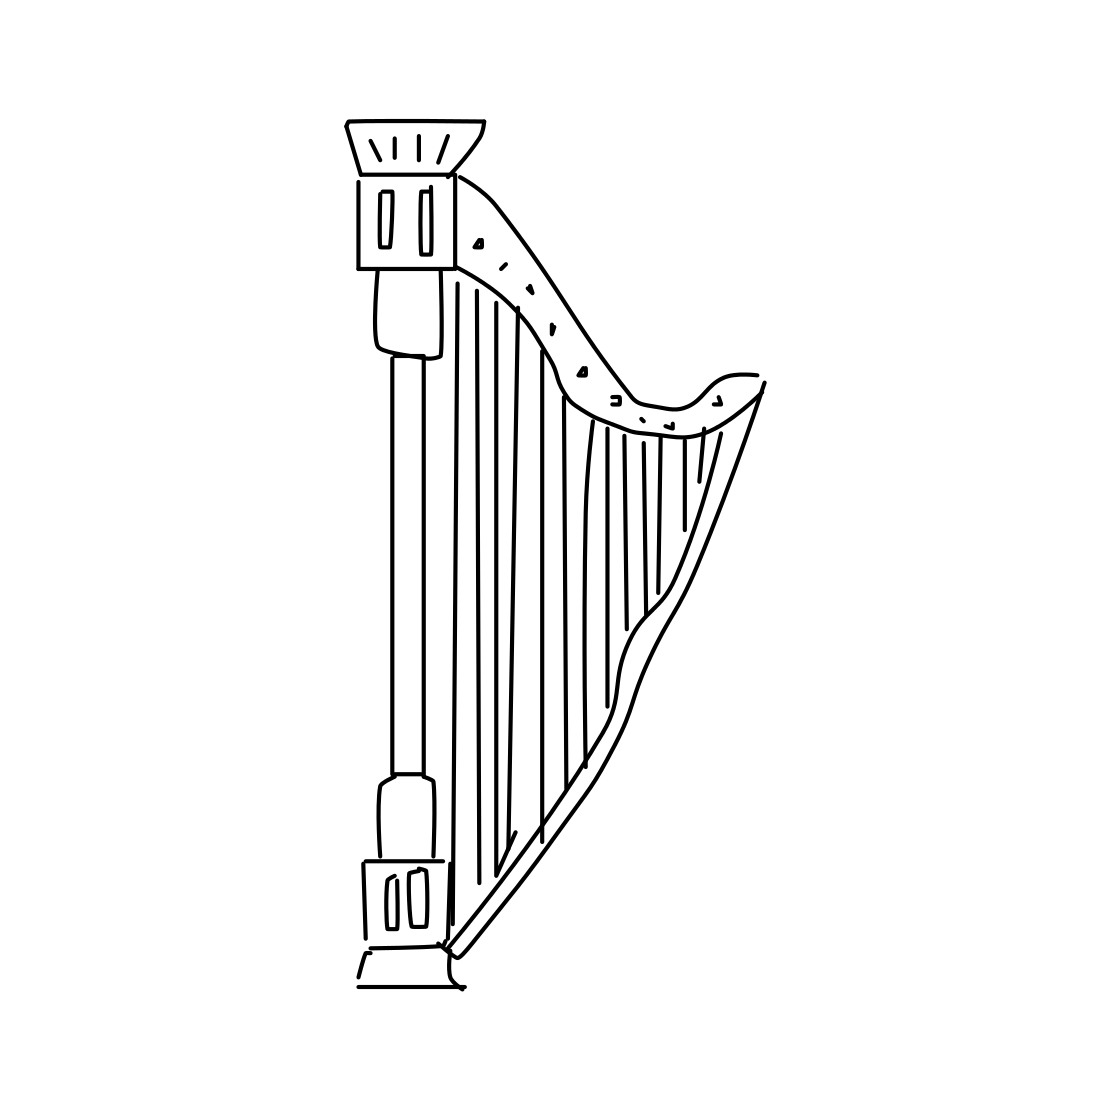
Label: harp